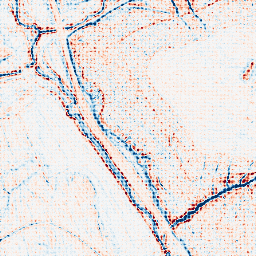
Category: edge_preserving
Decomposition family: anisotropic_diffusion
Decomposition parameters: iterations: 5
kappa: 30
gamma: 0.2
Upsampling method: sinc_blackman
Upsampling parameters: scale: 8
kernel_size: 8
Upsampling scale: 8